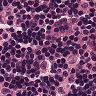
Metastatic tissue present: no